Interaction volume radius: 5 \u00c5
Interaction volume height: 25 \u00c5
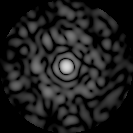
Disorder parameter: 0.8541